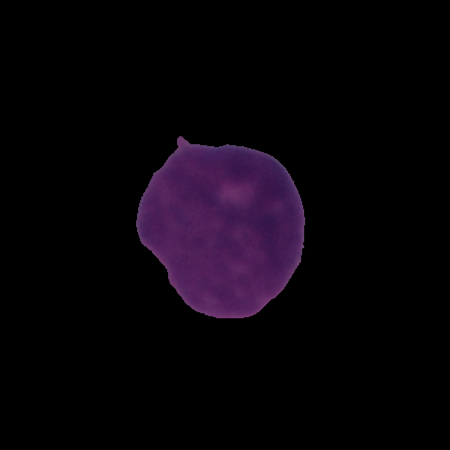
Label: cancer